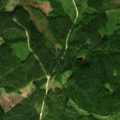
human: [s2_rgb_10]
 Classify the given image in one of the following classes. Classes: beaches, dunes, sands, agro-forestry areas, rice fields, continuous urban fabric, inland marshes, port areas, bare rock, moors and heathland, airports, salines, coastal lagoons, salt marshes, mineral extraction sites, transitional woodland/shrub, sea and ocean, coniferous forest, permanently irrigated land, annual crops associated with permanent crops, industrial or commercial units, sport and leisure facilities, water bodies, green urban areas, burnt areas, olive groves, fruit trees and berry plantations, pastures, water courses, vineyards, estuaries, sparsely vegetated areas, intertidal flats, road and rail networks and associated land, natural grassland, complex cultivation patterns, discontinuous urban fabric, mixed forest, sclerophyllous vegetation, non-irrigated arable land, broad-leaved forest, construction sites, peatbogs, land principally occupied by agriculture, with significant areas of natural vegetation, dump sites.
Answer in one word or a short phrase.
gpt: coniferous forest, mixed forest, transitional woodland/shrub